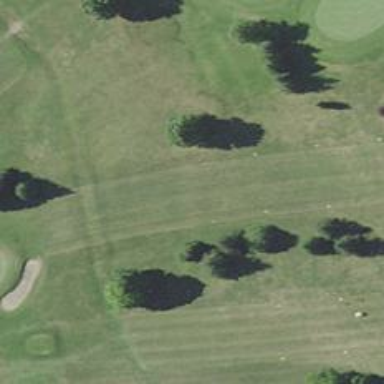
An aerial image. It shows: View of golf hole.